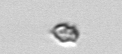
Label: Heterocapsa_rotundata